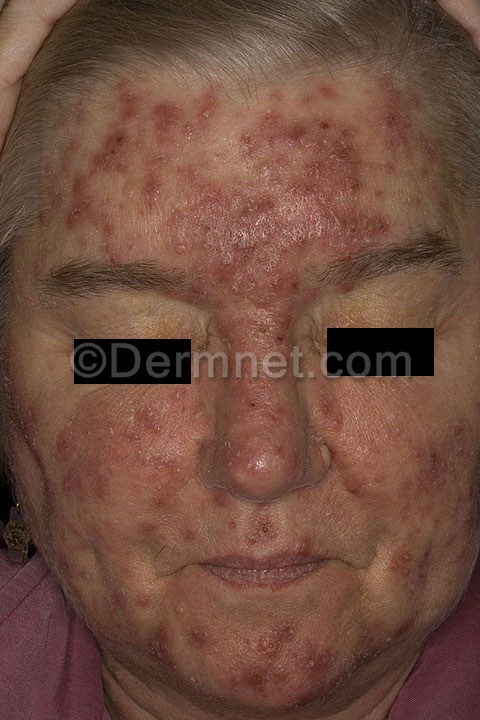
Disease: Acne and Rosacea Photos